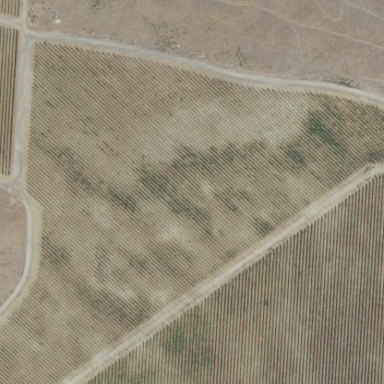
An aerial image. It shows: Vineyard growing grapes.